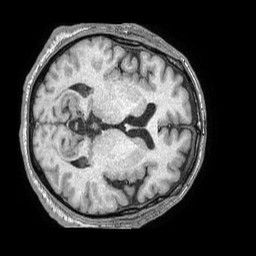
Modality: T1w
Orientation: axial
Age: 51
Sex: male
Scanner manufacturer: philips
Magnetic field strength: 1.5 T
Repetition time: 0.007725 s
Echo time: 0.003564 s